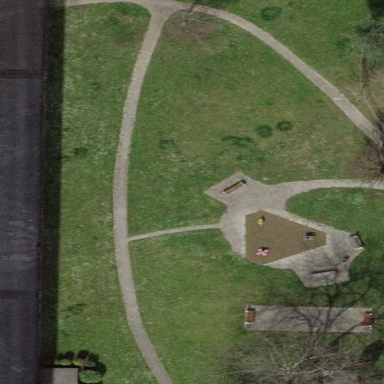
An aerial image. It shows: Playground area for leisure activities on the land.